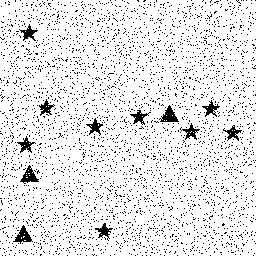
Squares: 0
Triangles: 3
Stars: 9
Total shapes: 12